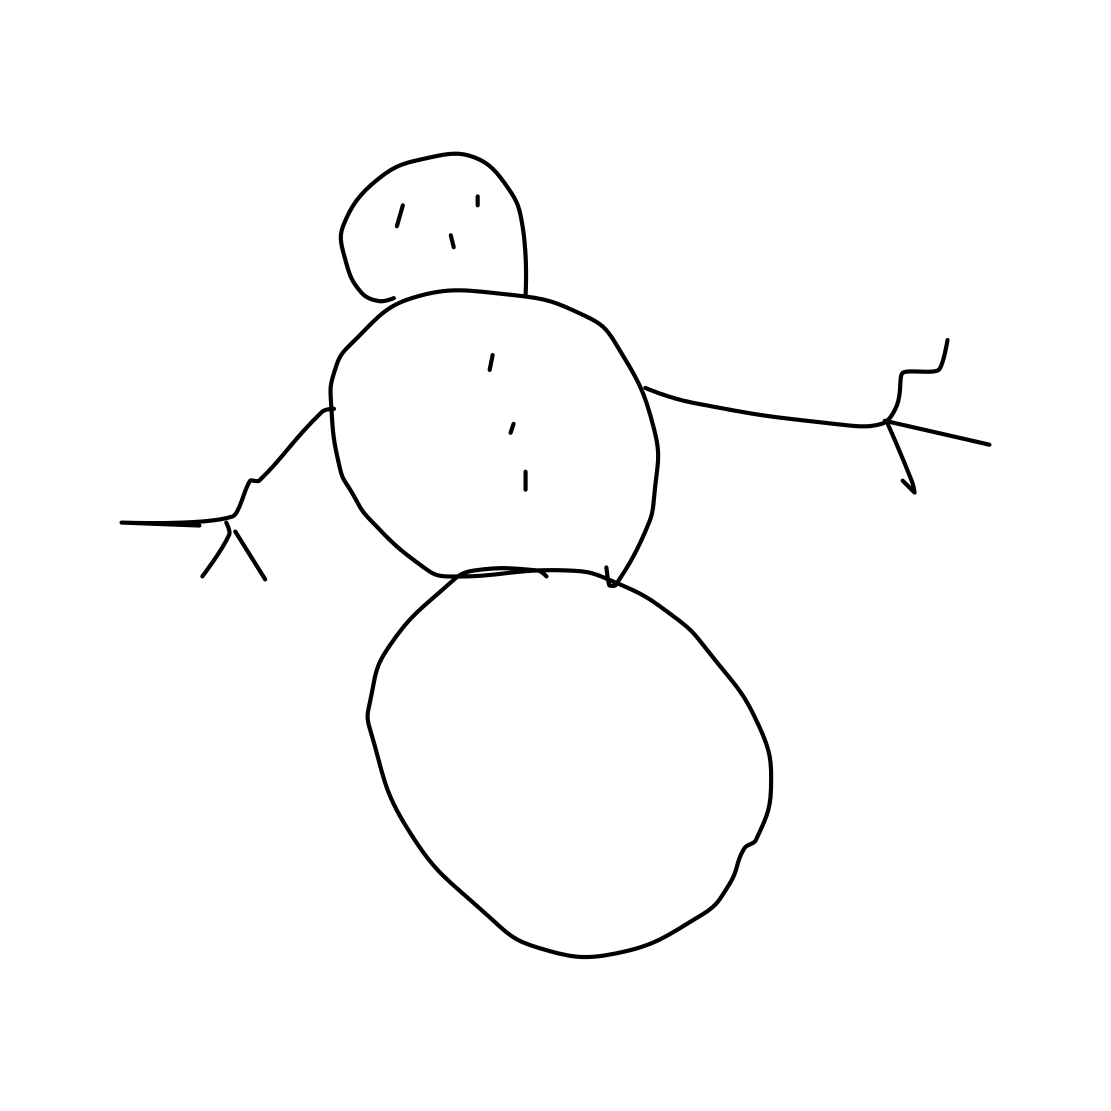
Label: snowman